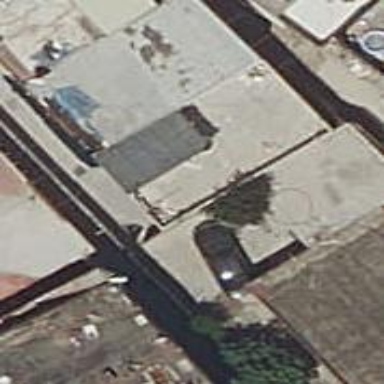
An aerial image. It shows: Detached building.